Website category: jobs
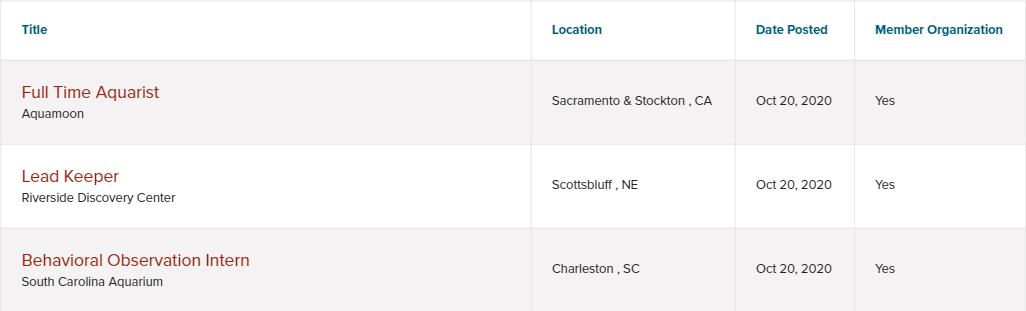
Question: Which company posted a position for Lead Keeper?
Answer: Riverside Discovery Center

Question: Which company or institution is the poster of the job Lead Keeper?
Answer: Riverside Discovery Center

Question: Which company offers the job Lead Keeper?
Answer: Riverside Discovery Center

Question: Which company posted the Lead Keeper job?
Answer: Riverside Discovery Center

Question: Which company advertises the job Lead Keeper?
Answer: Riverside Discovery Center

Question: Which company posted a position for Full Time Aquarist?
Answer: Aquamoon

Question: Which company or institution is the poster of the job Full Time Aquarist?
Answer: Aquamoon

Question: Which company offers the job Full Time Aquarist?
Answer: Aquamoon

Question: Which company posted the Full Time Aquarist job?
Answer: Aquamoon

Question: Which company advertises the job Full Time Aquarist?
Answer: Aquamoon

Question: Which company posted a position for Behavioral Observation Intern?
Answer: South Carolina Aquarium

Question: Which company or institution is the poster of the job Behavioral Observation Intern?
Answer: South Carolina Aquarium

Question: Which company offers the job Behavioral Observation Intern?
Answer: South Carolina Aquarium

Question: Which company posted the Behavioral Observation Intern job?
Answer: South Carolina Aquarium

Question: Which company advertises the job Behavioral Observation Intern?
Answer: South Carolina Aquarium

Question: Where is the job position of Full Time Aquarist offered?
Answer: Sacramento & Stockton , CA

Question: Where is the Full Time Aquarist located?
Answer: Sacramento & Stockton , CA

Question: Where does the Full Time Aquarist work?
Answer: Sacramento & Stockton , CA

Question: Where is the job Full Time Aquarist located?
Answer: Sacramento & Stockton , CA

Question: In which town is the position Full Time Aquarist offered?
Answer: Sacramento & Stockton , CA

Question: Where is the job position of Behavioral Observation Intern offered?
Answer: Charleston , SC

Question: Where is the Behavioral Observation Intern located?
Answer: Charleston , SC

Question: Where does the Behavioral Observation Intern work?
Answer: Charleston , SC

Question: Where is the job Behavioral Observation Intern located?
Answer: Charleston , SC

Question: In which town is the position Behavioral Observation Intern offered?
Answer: Charleston , SC

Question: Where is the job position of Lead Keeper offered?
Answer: Scottsbluff , NE

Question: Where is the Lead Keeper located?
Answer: Scottsbluff , NE

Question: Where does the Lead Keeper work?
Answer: Scottsbluff , NE

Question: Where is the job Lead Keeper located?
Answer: Scottsbluff , NE

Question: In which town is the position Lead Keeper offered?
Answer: Scottsbluff , NE

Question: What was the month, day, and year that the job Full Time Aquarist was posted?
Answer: Oct 20, 2020

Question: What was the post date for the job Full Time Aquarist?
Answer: Oct 20, 2020

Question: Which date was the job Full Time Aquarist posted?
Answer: Oct 20, 2020

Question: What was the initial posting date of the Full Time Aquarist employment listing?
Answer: Oct 20, 2020

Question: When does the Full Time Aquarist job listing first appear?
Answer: Oct 20, 2020

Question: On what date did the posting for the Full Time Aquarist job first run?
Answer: Oct 20, 2020

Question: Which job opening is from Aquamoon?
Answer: Full Time Aquarist

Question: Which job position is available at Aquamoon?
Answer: Full Time Aquarist

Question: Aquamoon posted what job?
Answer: Full Time Aquarist

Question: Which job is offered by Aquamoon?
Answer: Full Time Aquarist

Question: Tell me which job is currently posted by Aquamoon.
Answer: Full Time Aquarist

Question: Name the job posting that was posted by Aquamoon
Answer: Full Time Aquarist

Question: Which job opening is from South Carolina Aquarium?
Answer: Behavioral Observation Intern

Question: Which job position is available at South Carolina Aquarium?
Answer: Behavioral Observation Intern

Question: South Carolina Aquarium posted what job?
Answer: Behavioral Observation Intern

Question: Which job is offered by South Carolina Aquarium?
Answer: Behavioral Observation Intern

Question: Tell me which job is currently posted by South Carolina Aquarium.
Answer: Behavioral Observation Intern

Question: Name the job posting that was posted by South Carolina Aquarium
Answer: Behavioral Observation Intern

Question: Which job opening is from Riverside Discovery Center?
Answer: Lead Keeper

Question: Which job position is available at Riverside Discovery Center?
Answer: Lead Keeper

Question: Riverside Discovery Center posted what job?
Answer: Lead Keeper

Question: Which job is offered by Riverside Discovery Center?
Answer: Lead Keeper

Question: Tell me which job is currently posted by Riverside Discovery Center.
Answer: Lead Keeper

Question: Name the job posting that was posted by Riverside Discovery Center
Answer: Lead Keeper

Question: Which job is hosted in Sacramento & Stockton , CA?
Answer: Full Time Aquarist

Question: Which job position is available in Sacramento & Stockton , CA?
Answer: Full Time Aquarist

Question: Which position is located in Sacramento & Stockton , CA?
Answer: Full Time Aquarist

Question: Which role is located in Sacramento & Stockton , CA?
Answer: Full Time Aquarist

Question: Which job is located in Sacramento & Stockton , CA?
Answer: Full Time Aquarist

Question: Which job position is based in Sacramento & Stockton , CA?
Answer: Full Time Aquarist

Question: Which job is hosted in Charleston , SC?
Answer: Behavioral Observation Intern

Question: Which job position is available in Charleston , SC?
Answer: Behavioral Observation Intern

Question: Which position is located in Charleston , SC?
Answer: Behavioral Observation Intern

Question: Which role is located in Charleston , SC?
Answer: Behavioral Observation Intern